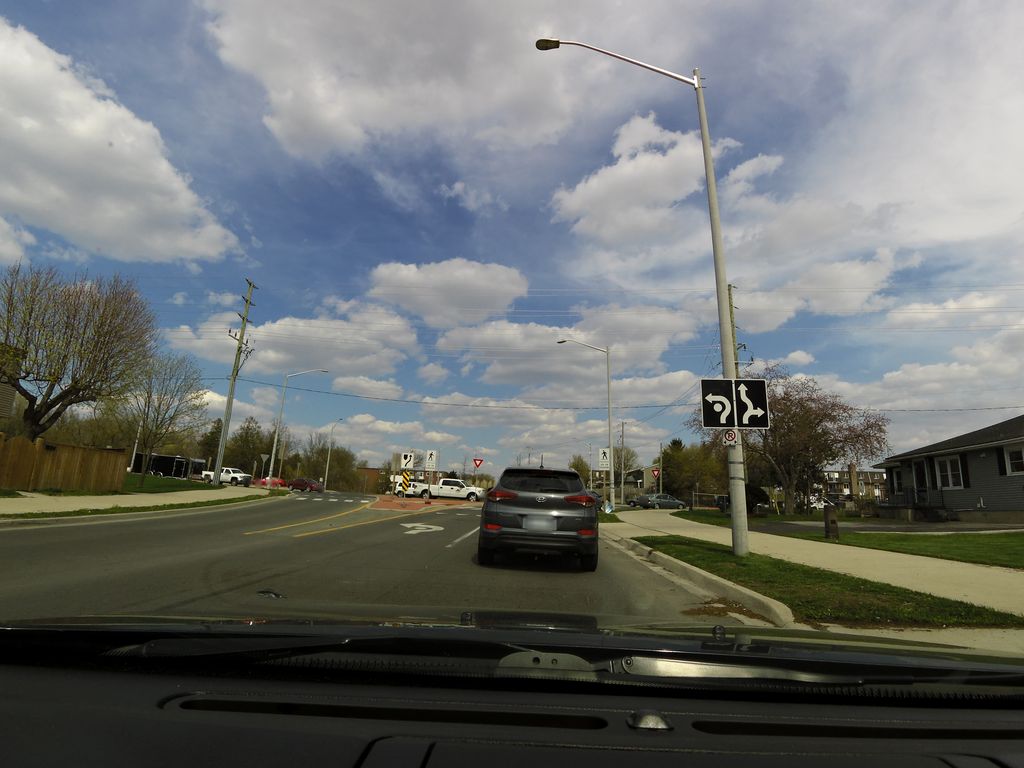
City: kitchener-waterloo